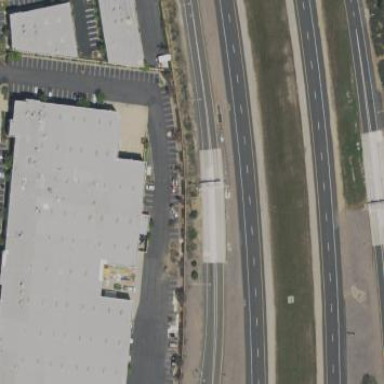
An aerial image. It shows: Warehouse.